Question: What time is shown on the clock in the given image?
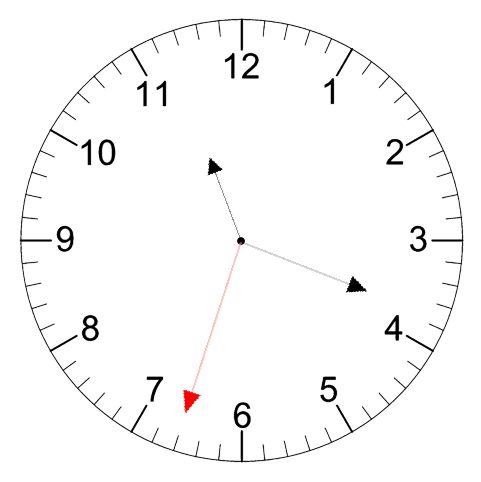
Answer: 11:18:33